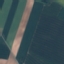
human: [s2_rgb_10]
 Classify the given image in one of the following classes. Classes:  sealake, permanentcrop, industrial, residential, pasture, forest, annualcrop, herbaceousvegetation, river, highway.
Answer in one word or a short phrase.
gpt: AnnualCrop